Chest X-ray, PA view. Patient: 63 years old, sex M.
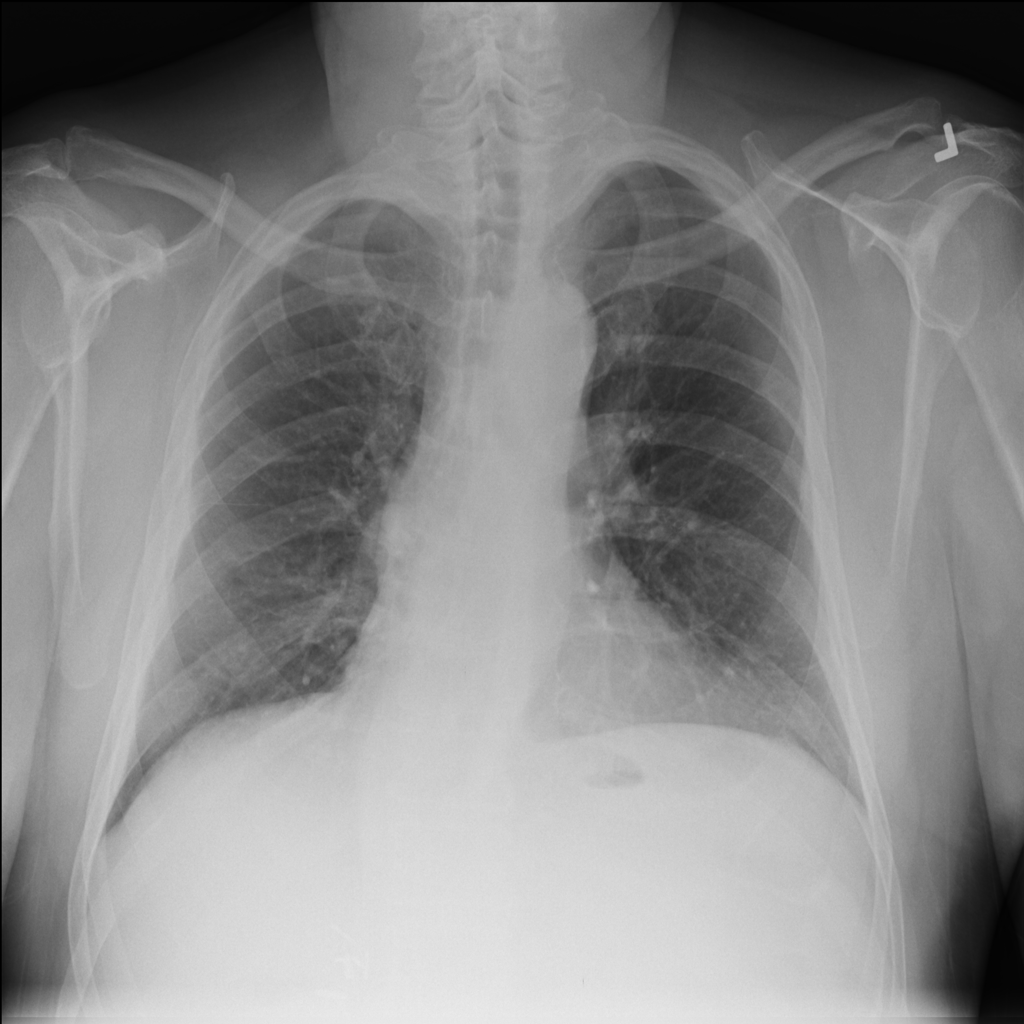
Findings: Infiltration